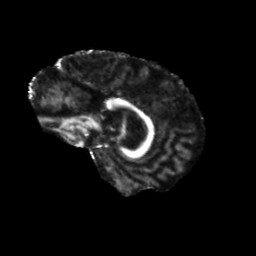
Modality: FA
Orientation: sagittal
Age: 68
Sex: female
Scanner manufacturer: siemens
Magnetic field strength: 3 T
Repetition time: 5.25 s
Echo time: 0.08 s